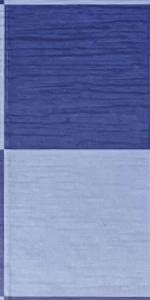
Label: Empty